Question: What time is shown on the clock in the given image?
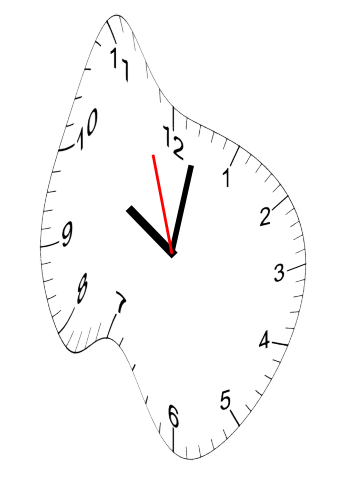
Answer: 10:01:57